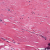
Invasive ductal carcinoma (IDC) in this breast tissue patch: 0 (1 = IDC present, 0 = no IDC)